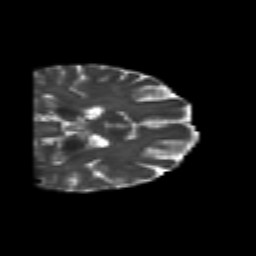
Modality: T2w
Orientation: coronal
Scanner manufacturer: siemens
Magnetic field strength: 3 T
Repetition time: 6.8 s
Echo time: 0.093 s